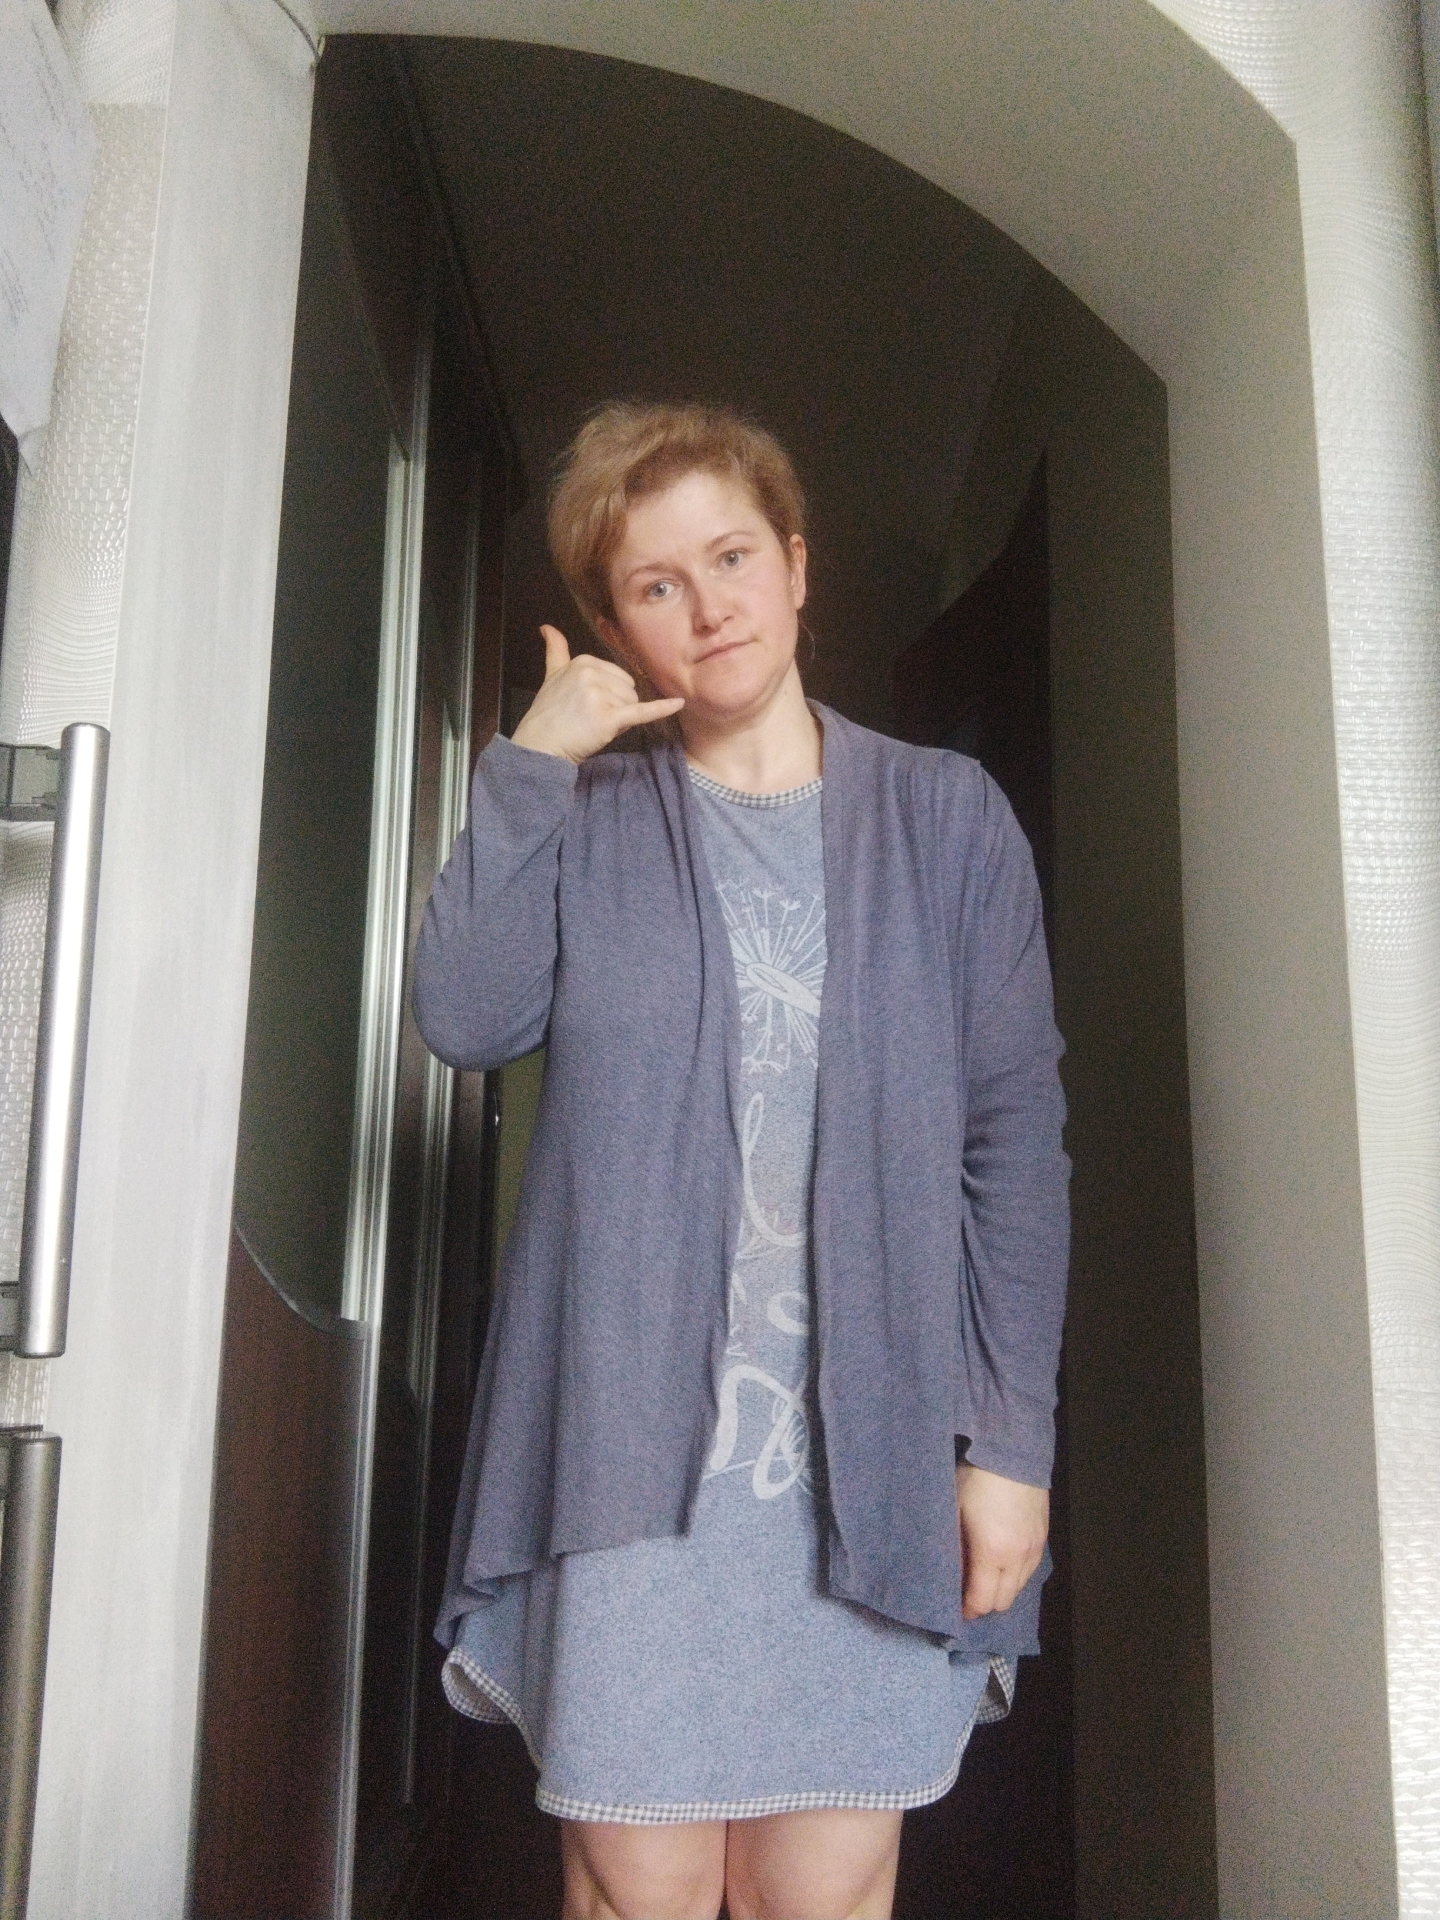
Label: noise